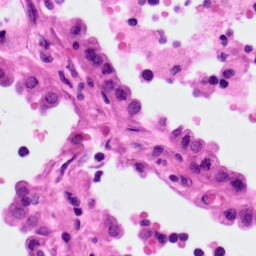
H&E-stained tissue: Lung